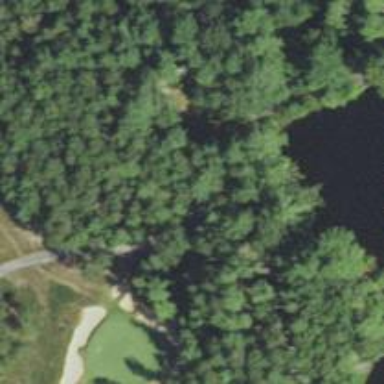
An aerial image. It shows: Golf cartpath that is also road path.